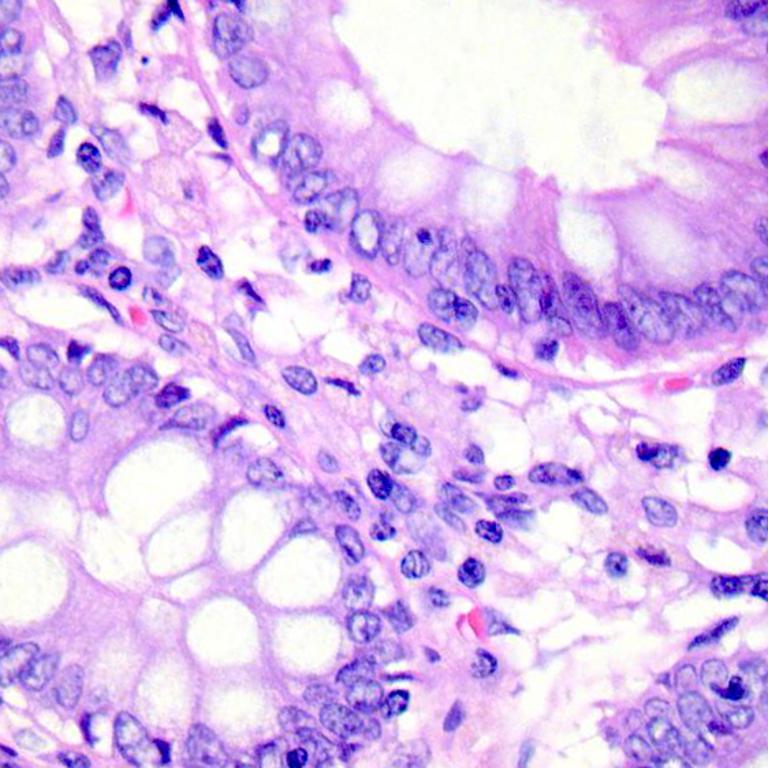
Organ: colon
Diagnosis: benign